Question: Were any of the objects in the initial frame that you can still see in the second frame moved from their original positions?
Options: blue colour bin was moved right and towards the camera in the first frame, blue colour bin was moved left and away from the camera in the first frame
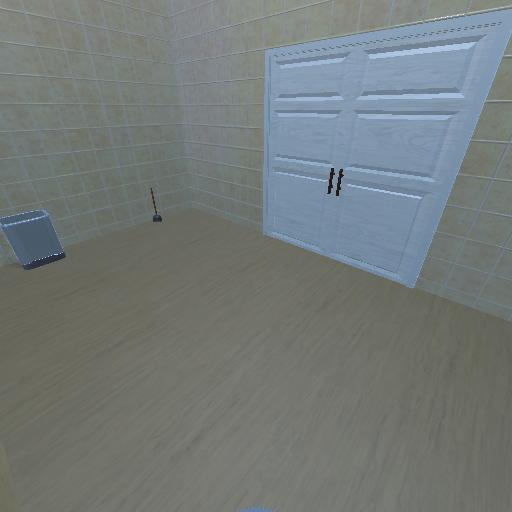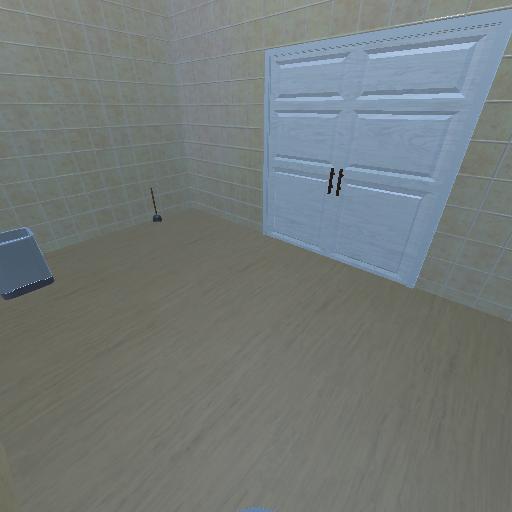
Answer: blue colour bin was moved right and towards the camera in the first frame